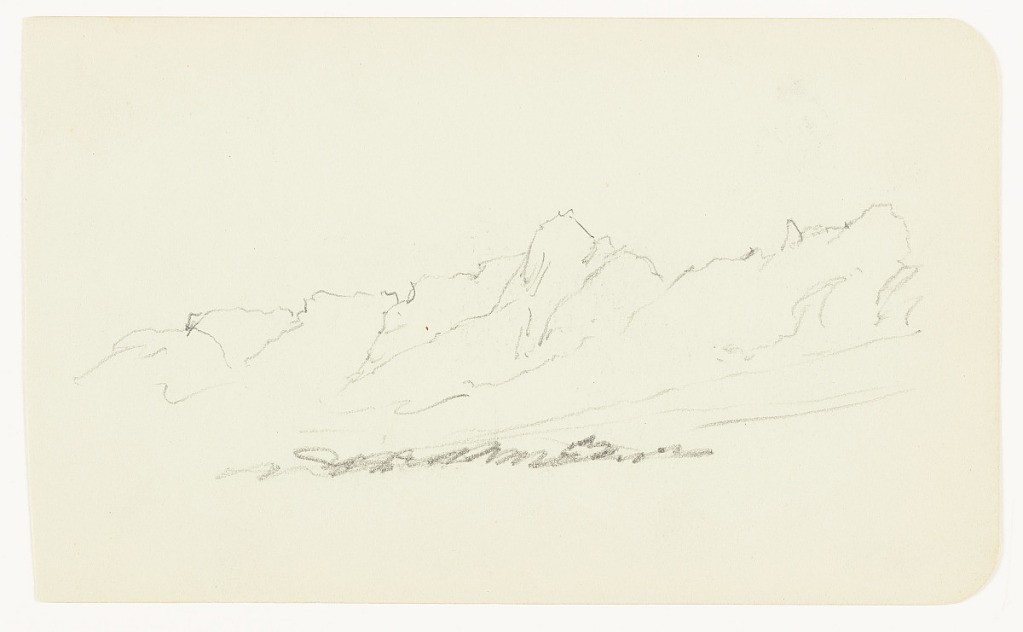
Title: Rugged Mountain Range, Mexico
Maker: Frederic Edwin Church, American, 1826–1900
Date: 1883–1884
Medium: Graphite on light green wove paper; verso: graphite
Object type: Drawing
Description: Landscape sketch from Mexico showing a view of an extremely rugged mountain range that stretches horizontally across the entire composition. A tall, sharp peak is visible at center.

Verso: Landscape and figure sketch showing a view of a rugged mountain range in Mexico, which appears to include a curving road at right, and a small child sketched in left profile in the lower left corner. They appear to wear tattered clothing.